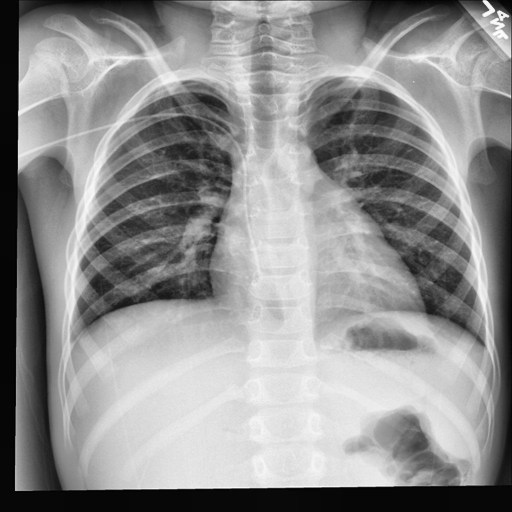
Finding: NORMAL